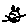
Label: cat